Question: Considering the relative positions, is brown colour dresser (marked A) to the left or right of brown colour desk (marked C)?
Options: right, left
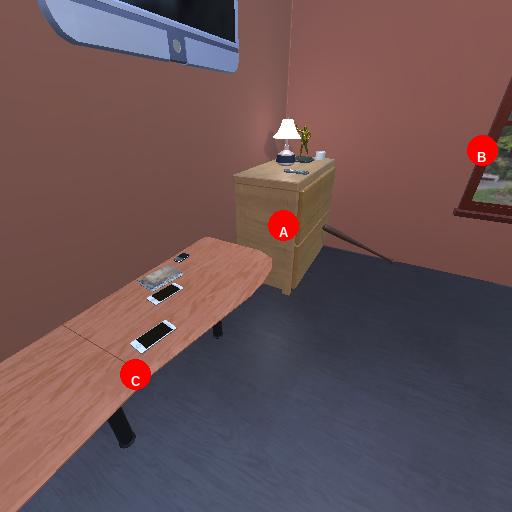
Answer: right